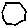
Label: hexagon